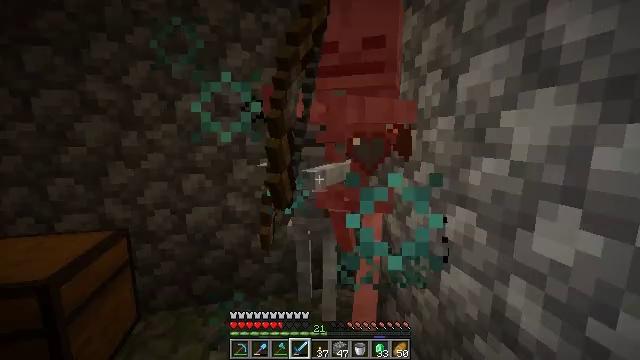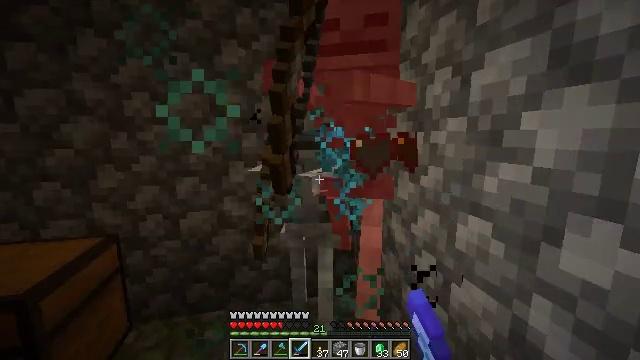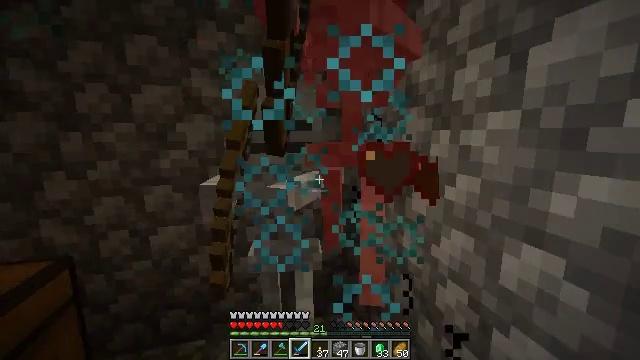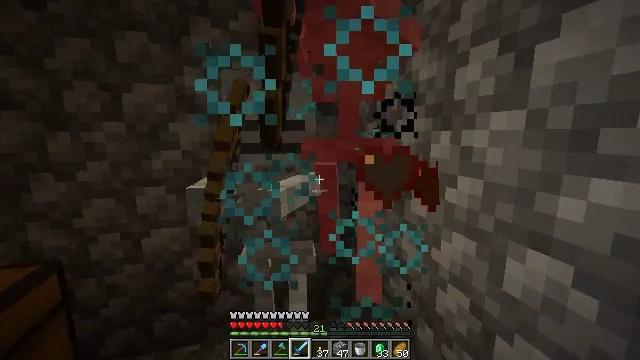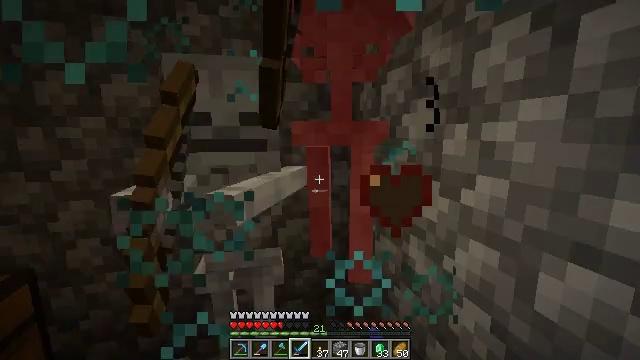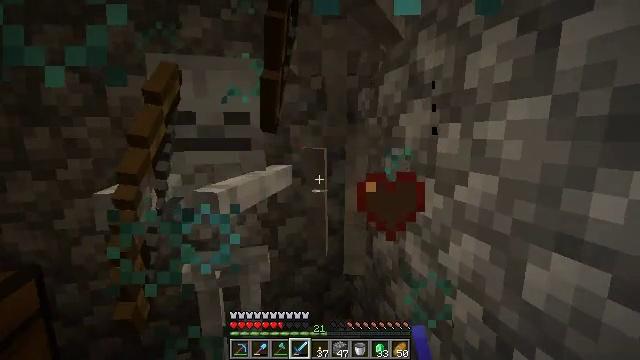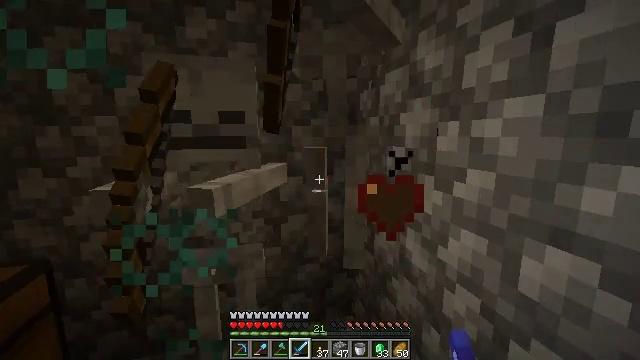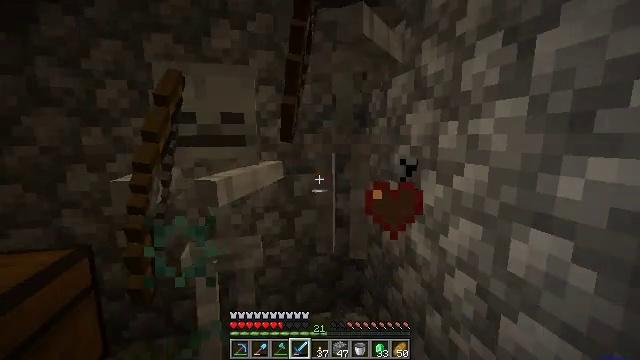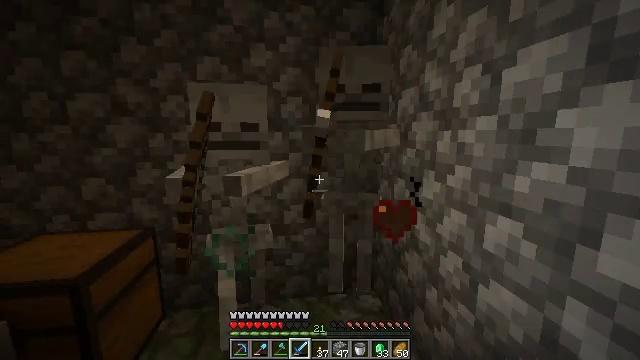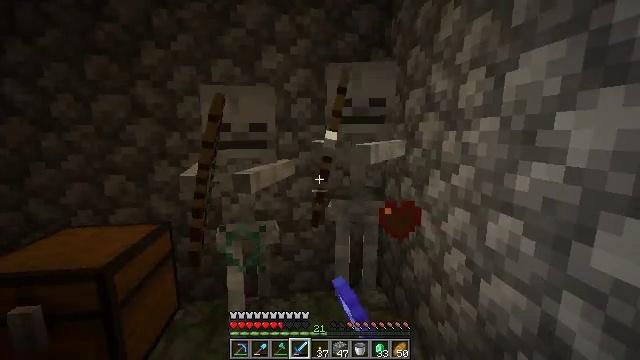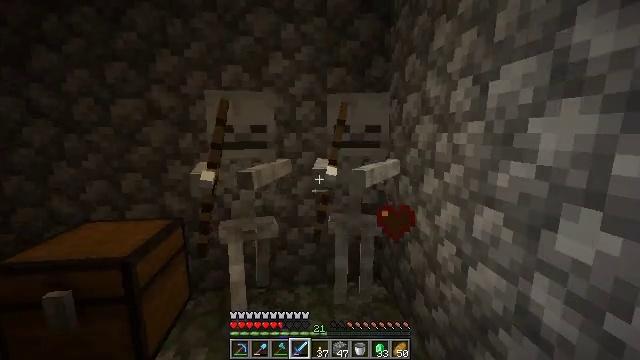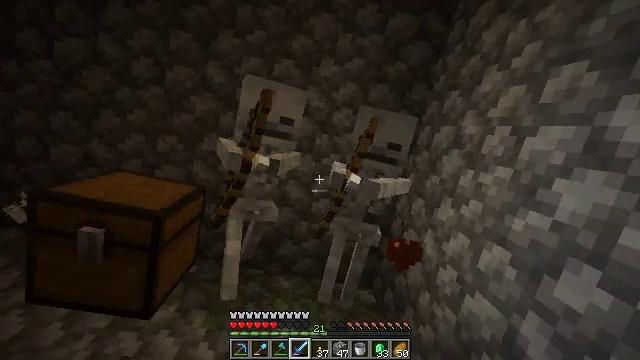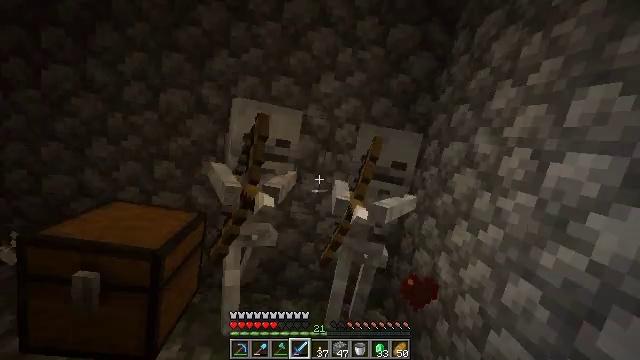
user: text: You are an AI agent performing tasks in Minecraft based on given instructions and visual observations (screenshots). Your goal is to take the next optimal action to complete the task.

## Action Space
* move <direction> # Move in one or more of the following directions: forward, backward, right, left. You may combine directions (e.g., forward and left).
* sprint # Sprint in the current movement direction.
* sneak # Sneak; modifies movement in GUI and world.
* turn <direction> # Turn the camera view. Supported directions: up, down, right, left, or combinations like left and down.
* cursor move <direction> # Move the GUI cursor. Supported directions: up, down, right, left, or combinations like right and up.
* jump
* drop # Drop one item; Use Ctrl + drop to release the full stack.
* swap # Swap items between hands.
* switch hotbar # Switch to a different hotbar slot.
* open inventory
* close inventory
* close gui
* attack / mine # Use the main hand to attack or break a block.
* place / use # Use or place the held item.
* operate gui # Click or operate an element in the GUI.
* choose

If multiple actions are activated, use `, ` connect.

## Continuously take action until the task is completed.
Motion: motion action
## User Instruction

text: Hunt the skeleton.
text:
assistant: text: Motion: move forward, attack / mine
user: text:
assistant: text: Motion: move forward, turn right, attack / mine
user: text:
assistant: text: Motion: attack / mine
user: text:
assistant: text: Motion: attack / mine
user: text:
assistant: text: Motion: move back, attack / mine
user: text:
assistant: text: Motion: move back
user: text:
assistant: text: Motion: move back, turn left
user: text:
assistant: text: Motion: move back, turn left, attack / mine
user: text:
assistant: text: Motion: move back, turn left, attack / mine
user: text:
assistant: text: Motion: move left, attack / mine
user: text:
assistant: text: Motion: move left
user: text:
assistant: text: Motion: move left, attack / mine
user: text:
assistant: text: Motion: attack / mine